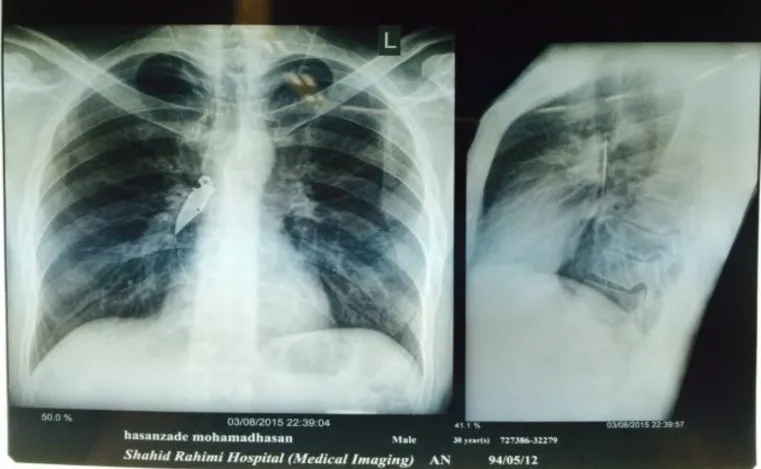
Foreign body in the right main bronchus.
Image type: radiology (x_ray)